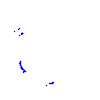
Particle: proton